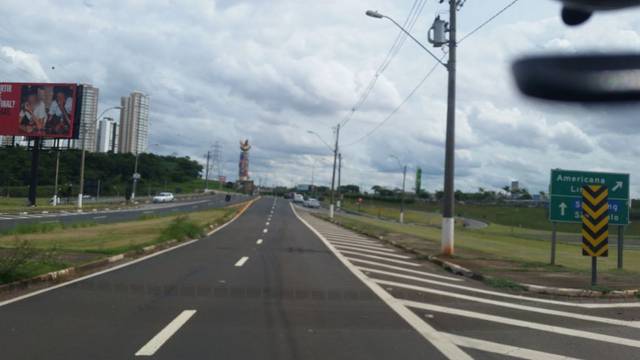
Region: Brazil
Coordinates: -22.842, -47.062